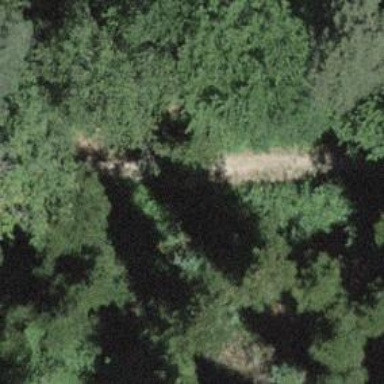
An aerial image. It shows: Dirt path.